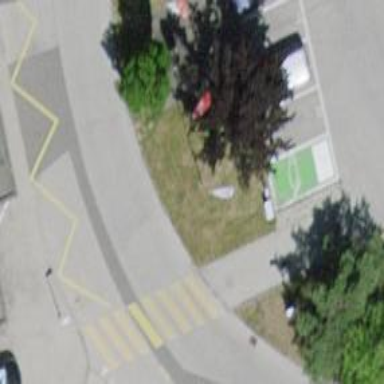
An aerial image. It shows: Flagpole which is man-made.